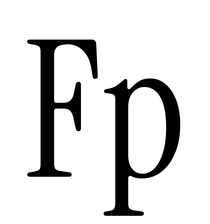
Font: InstrumentSerif-Regular